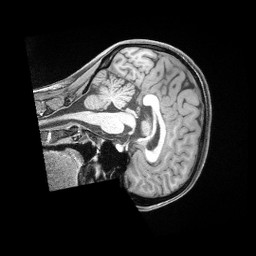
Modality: T1w
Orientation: sagittal
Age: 34
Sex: female
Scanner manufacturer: siemens
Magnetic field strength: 3 T
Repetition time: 2 s
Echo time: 0.00211 s